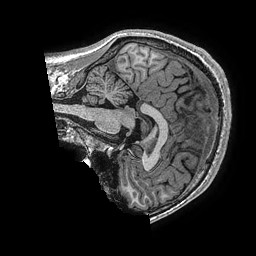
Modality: T1w
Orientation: sagittal
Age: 24
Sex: male
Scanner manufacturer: ge
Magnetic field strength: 3 T
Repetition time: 0.006952 s
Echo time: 0.00292 s